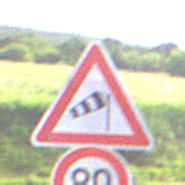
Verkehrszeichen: SeitenwindVonRechts
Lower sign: Geschwindigkeit80
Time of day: MorningAfternoon
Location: Outdoor (RoadRail)
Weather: PartlyCloudy
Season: NotSpecified
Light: Natural